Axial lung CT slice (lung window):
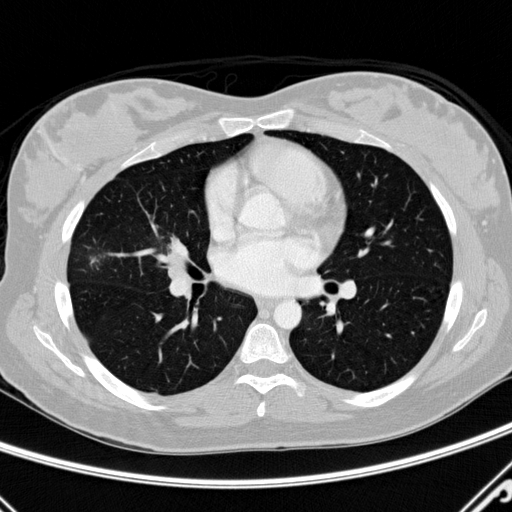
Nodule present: yes
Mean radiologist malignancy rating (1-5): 4